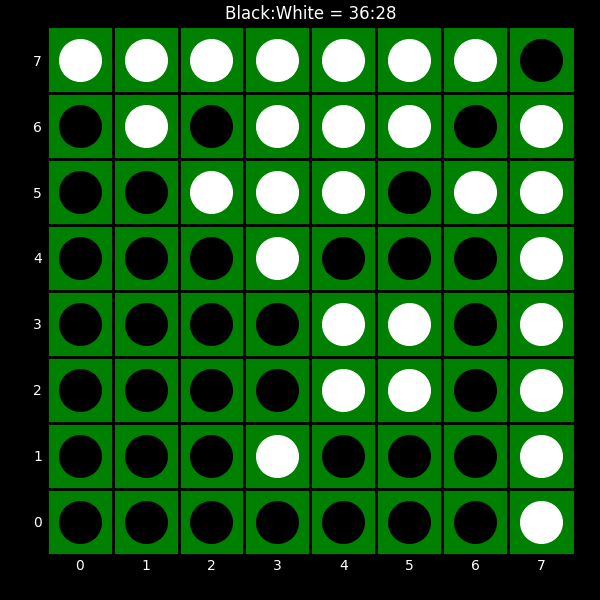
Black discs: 36
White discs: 28